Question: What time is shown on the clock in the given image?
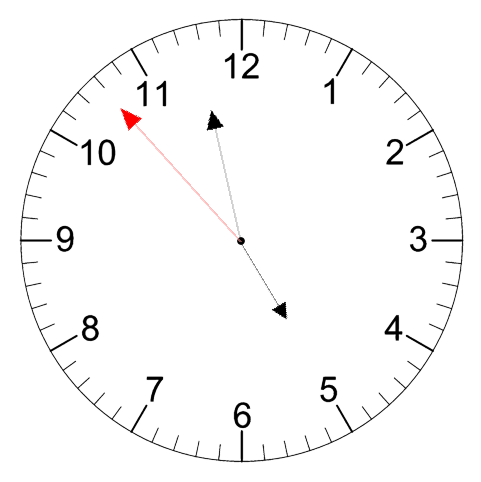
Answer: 04:57:53